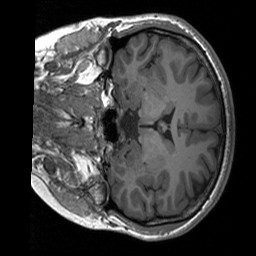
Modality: T1w
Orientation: coronal
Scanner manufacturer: siemens
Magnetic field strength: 3 T
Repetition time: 1.76 s
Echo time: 0.0022 s